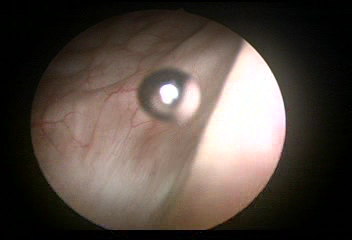
Modality: WLC
Class: Normal mucosa
Bladder cancer association: No